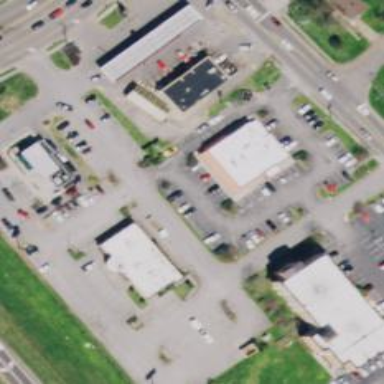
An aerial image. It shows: Parking area.